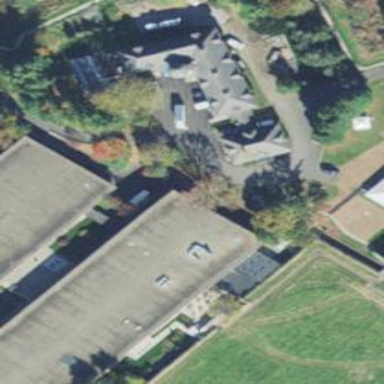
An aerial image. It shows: Part of building.